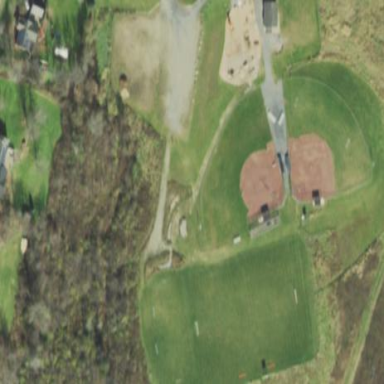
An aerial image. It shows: Recreation ground.